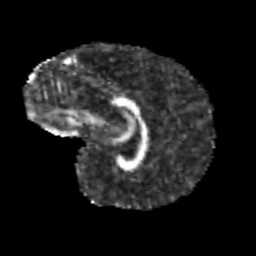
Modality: FA
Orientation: sagittal
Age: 12
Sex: female
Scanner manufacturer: siemens
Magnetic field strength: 3 T
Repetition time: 3.8 s
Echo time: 0.07 s